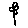
Label: flower